Interaction volume radius: 5 \u00c5
Interaction volume height: 40 \u00c5
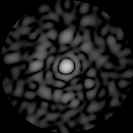
Disorder parameter: 0.8771